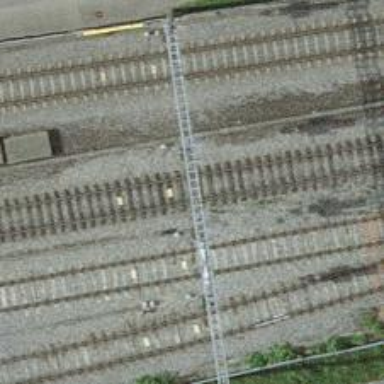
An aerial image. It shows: Railway signal.